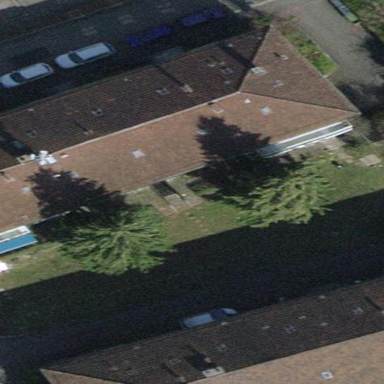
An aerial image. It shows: Hipped roof on apartment building.